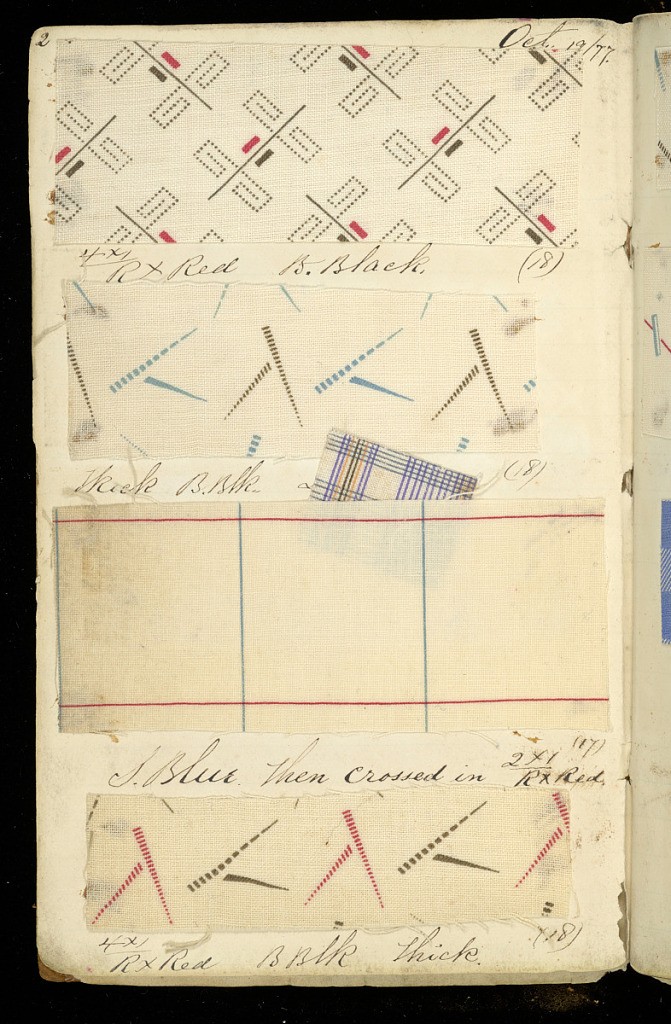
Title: Printer's sample book
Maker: Old Pacific Print Works, Lawrence, MA, USA
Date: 1877–78
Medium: leather, paper, cotton
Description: Small notebook with handwritten formulas for dyestuffs used for printed textiles. Contains 157 samples in various designs.